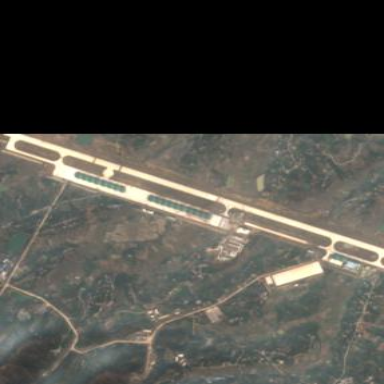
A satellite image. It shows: Military airfield located within larger aerodrome area.